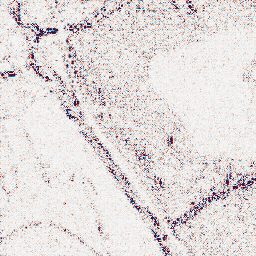
Category: wavelet
Decomposition family: wavelet_reverse_biorthogonal
Decomposition parameters: wavelet: rbio5.5
level: 1
Upsampling method: quadratic
Upsampling parameters: scale: 2
Upsampling scale: 2